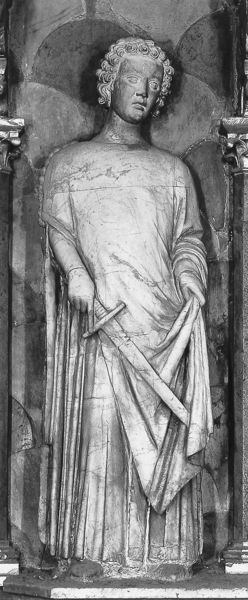
Titel: Cappella di S. Felice
Künstler: Andriolo de Santi
Standort: Padua, Basilica del Santo, Cappella di S. Felice (EU - I - Venetien)
Schlagwörter: hand, kopf, mann, ausschnitt, marmor, säule, falten, sockel, stein, porträt, gewand, haare, locken, statue, faltenwurf, foto, nische, schwert